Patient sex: F
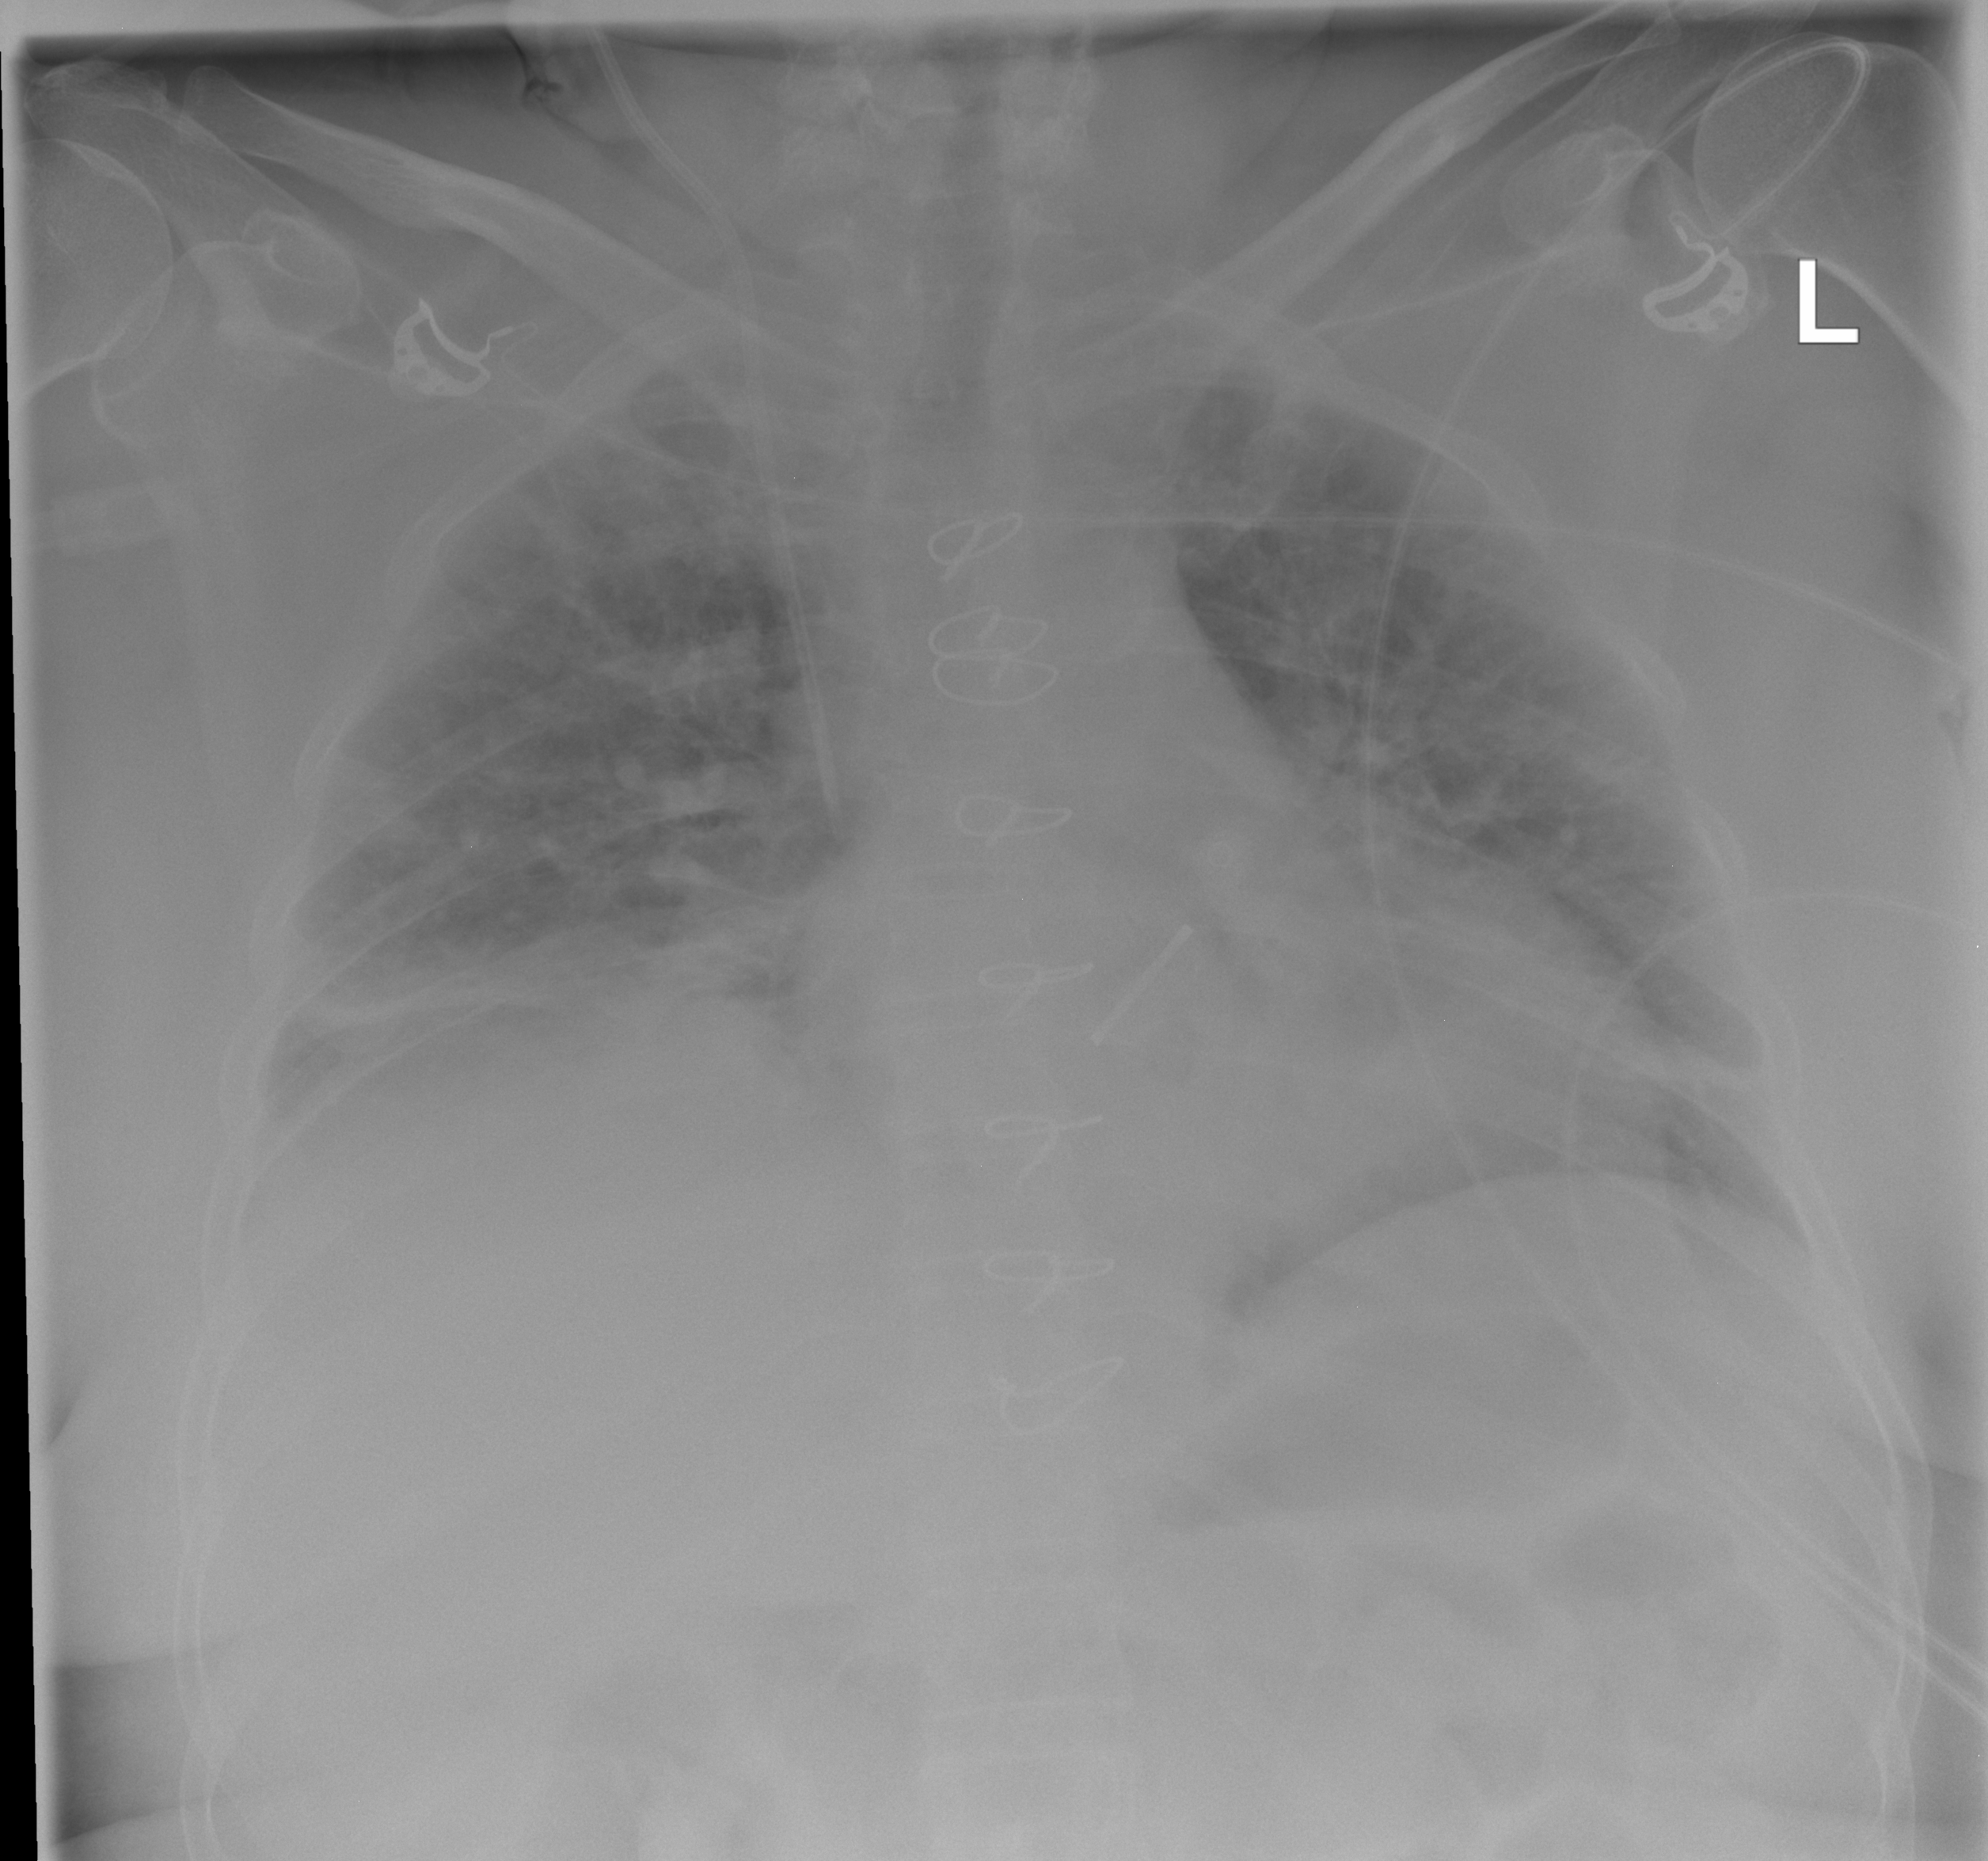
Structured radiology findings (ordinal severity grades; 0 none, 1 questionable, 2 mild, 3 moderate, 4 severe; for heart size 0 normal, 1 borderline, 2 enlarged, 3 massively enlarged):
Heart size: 0
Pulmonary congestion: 2
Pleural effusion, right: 2
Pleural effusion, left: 0
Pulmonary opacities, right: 2
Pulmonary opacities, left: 2
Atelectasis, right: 2
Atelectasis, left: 2